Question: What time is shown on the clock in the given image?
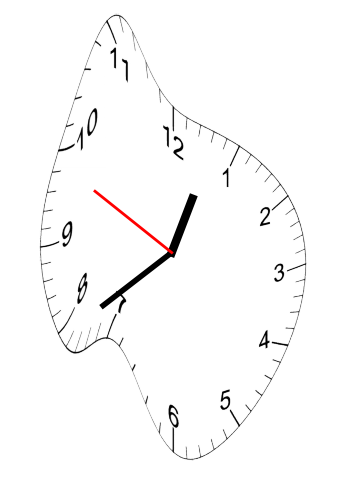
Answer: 12:38:49